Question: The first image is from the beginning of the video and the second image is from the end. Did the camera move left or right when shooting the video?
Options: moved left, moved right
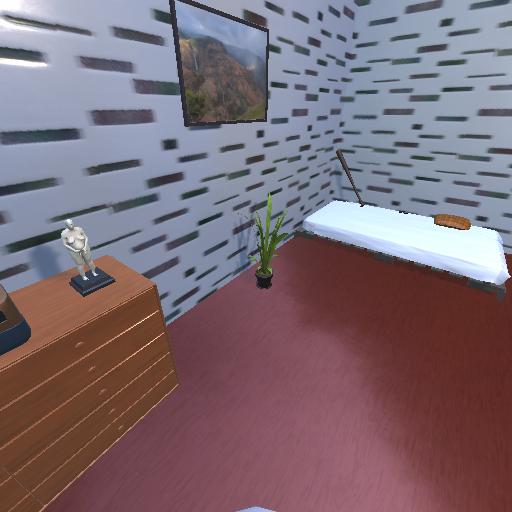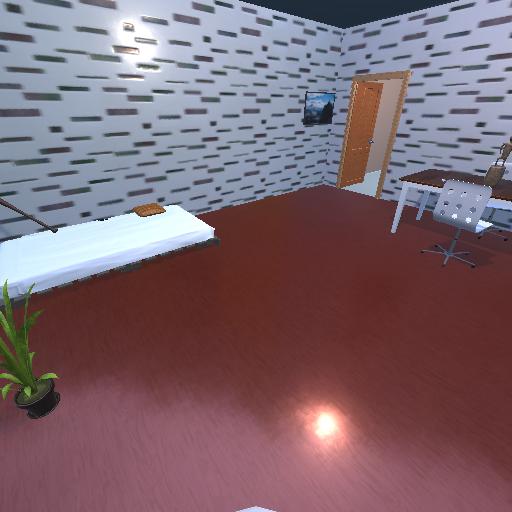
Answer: moved left